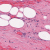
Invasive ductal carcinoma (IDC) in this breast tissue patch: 0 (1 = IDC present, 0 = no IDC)